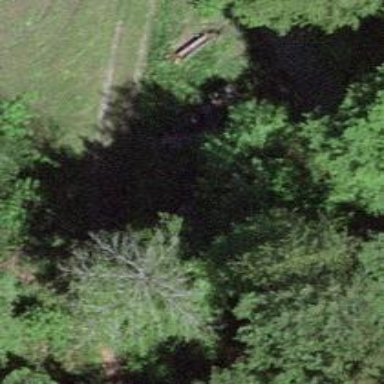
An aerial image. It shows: Brown bench.